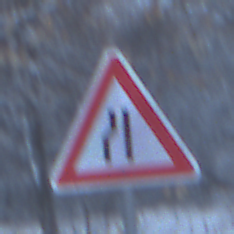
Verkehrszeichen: EinseitigVerengteFahrbahnLinks
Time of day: Midday
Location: Outdoor (Nature)
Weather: Overcast
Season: Winter
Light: Natural